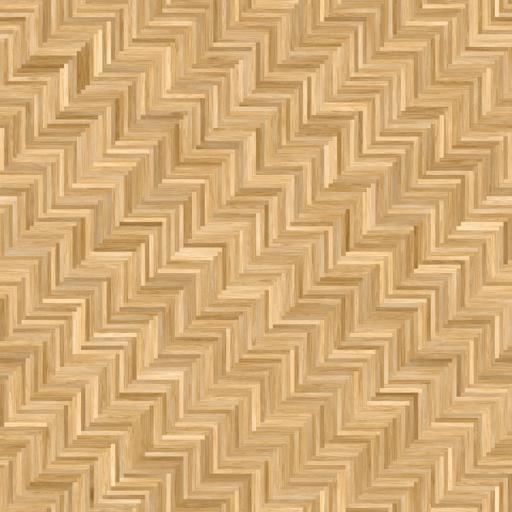
Tags: floor flooring parquet wood